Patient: sex M, age 57
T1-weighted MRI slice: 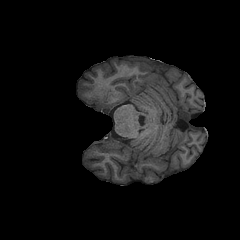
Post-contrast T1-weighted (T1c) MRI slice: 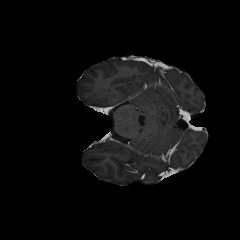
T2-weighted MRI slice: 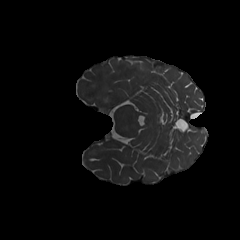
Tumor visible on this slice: no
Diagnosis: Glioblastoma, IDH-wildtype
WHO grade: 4